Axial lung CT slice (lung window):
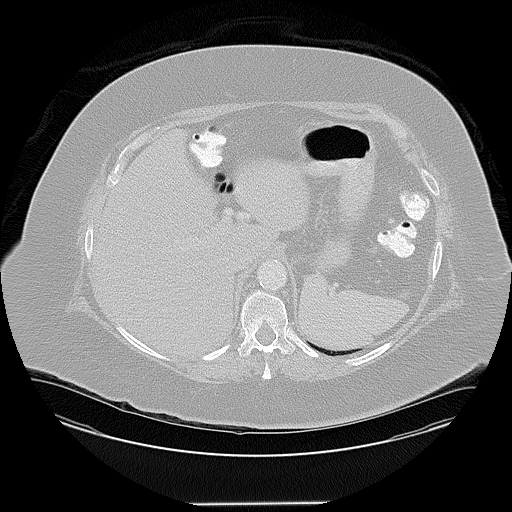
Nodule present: no